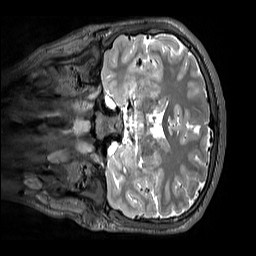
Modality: T2w
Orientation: coronal
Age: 13
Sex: male
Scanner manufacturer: siemens
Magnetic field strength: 3 T
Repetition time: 3.2 s
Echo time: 0.408 s